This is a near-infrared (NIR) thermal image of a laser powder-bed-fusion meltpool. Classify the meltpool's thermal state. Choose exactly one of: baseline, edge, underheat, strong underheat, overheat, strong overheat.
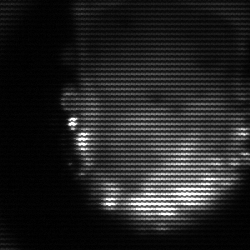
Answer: baseline